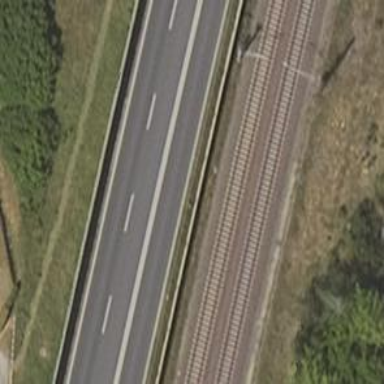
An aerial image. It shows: Asphalt trunk highway designated as motorroad.